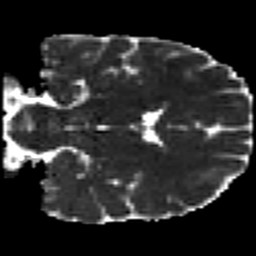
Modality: MD
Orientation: coronal
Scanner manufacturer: siemens
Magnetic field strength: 3 T
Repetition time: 7.8 s
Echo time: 0.09 s